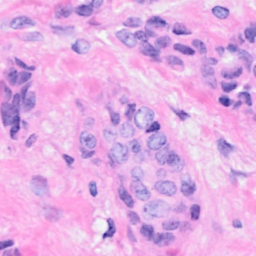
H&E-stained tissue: Breast